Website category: game
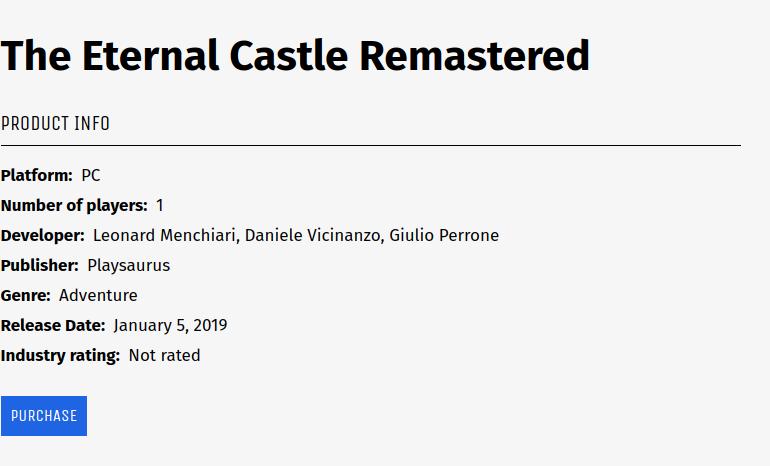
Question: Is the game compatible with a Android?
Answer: no